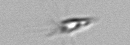
Label: Calciopappus